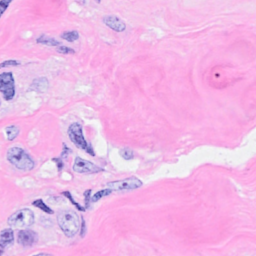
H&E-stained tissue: Breast